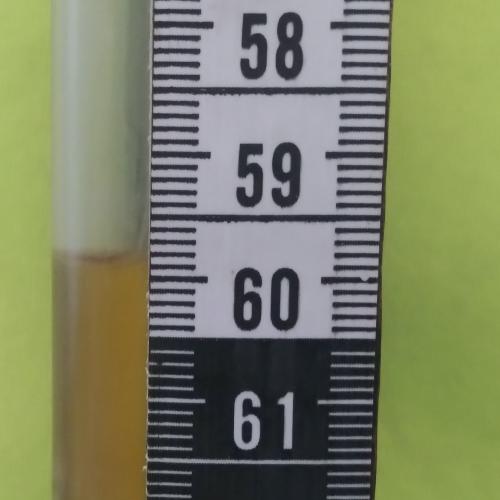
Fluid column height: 59.8 cm